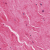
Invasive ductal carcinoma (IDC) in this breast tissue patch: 0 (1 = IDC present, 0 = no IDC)